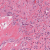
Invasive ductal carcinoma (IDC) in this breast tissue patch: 1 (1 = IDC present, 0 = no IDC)